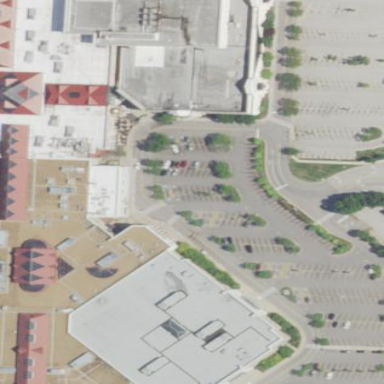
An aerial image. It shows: Public mall building in retail area.